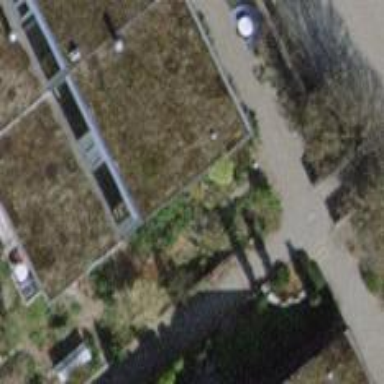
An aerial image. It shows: Terrace building.